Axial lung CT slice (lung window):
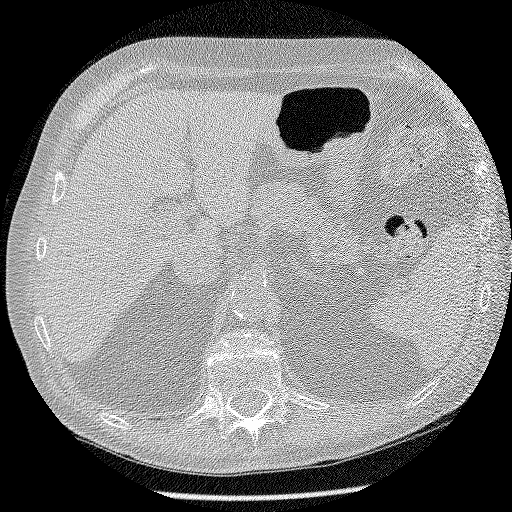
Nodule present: no